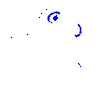
Particle: electron